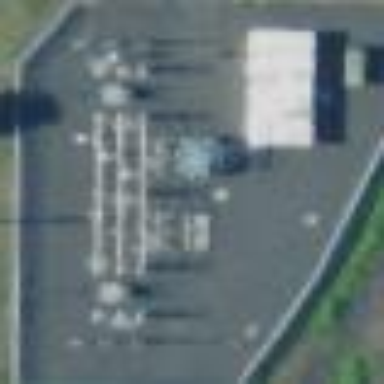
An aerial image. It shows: Distribution level power substation.